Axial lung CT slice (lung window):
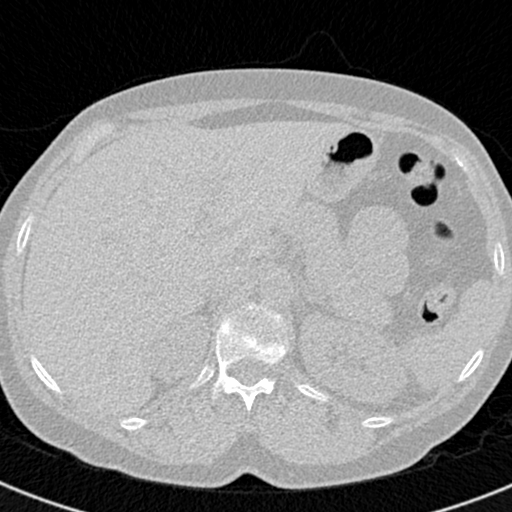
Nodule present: no